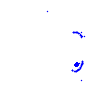
Particle: electron